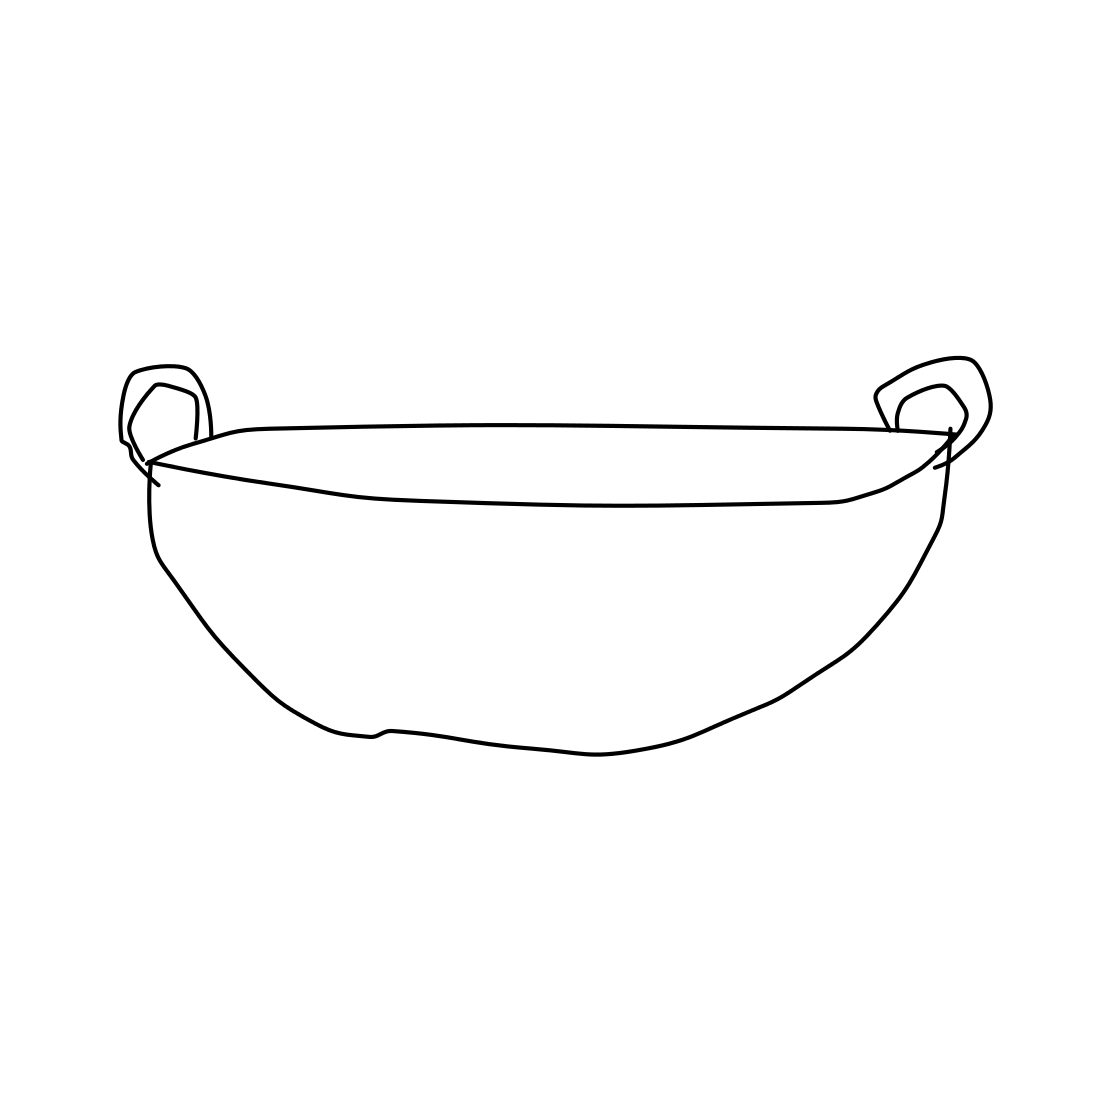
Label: frying-pan